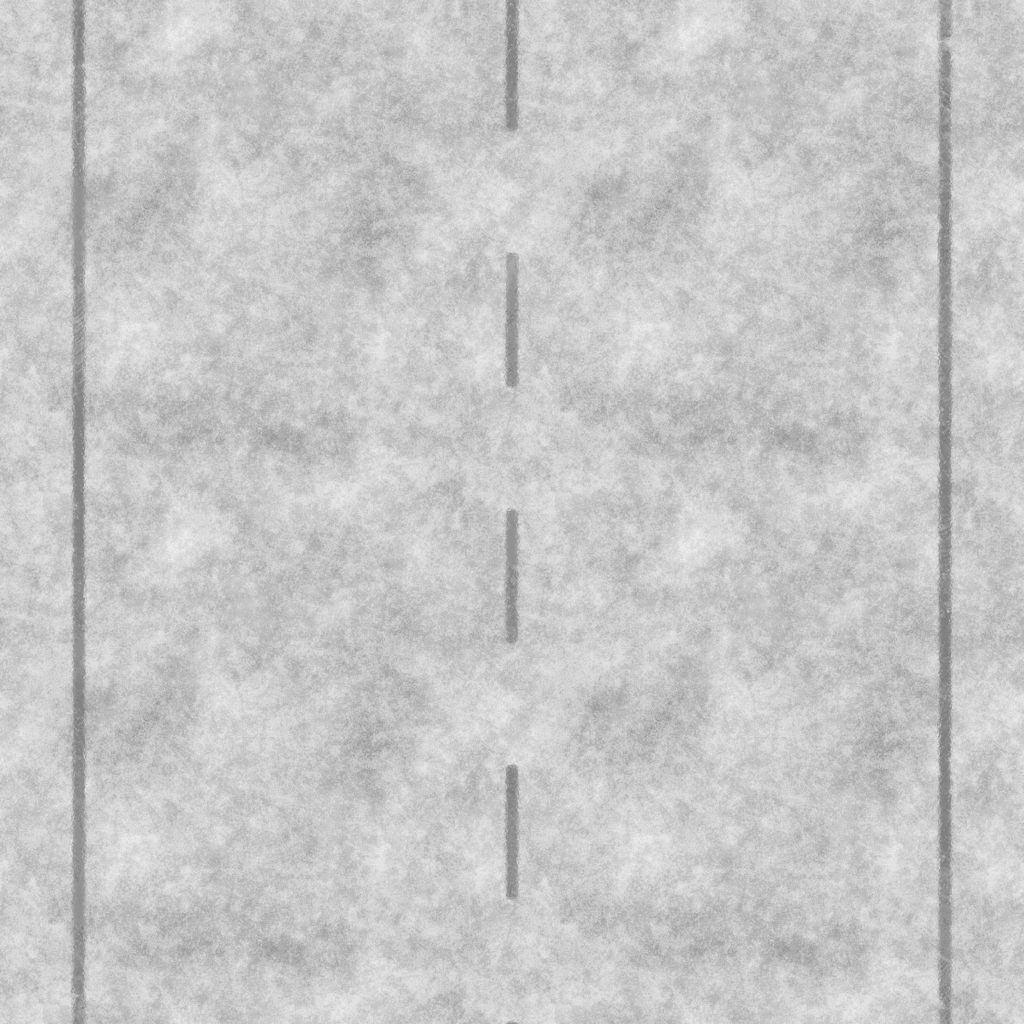
Texture map type: Roughness